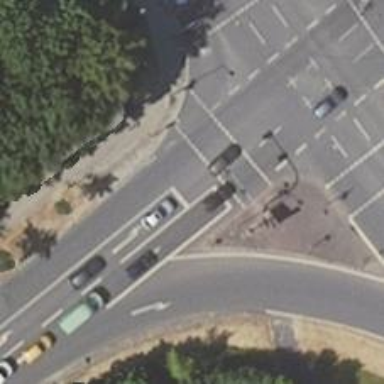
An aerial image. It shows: Road with traffic signals.